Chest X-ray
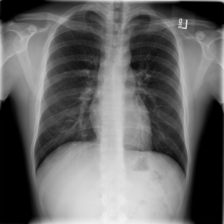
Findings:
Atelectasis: negative
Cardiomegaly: negative
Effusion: negative
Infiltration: negative
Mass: negative
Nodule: negative
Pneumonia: negative
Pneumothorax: negative
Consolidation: negative
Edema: negative
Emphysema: negative
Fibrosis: negative
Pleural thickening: negative
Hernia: negative